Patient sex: M
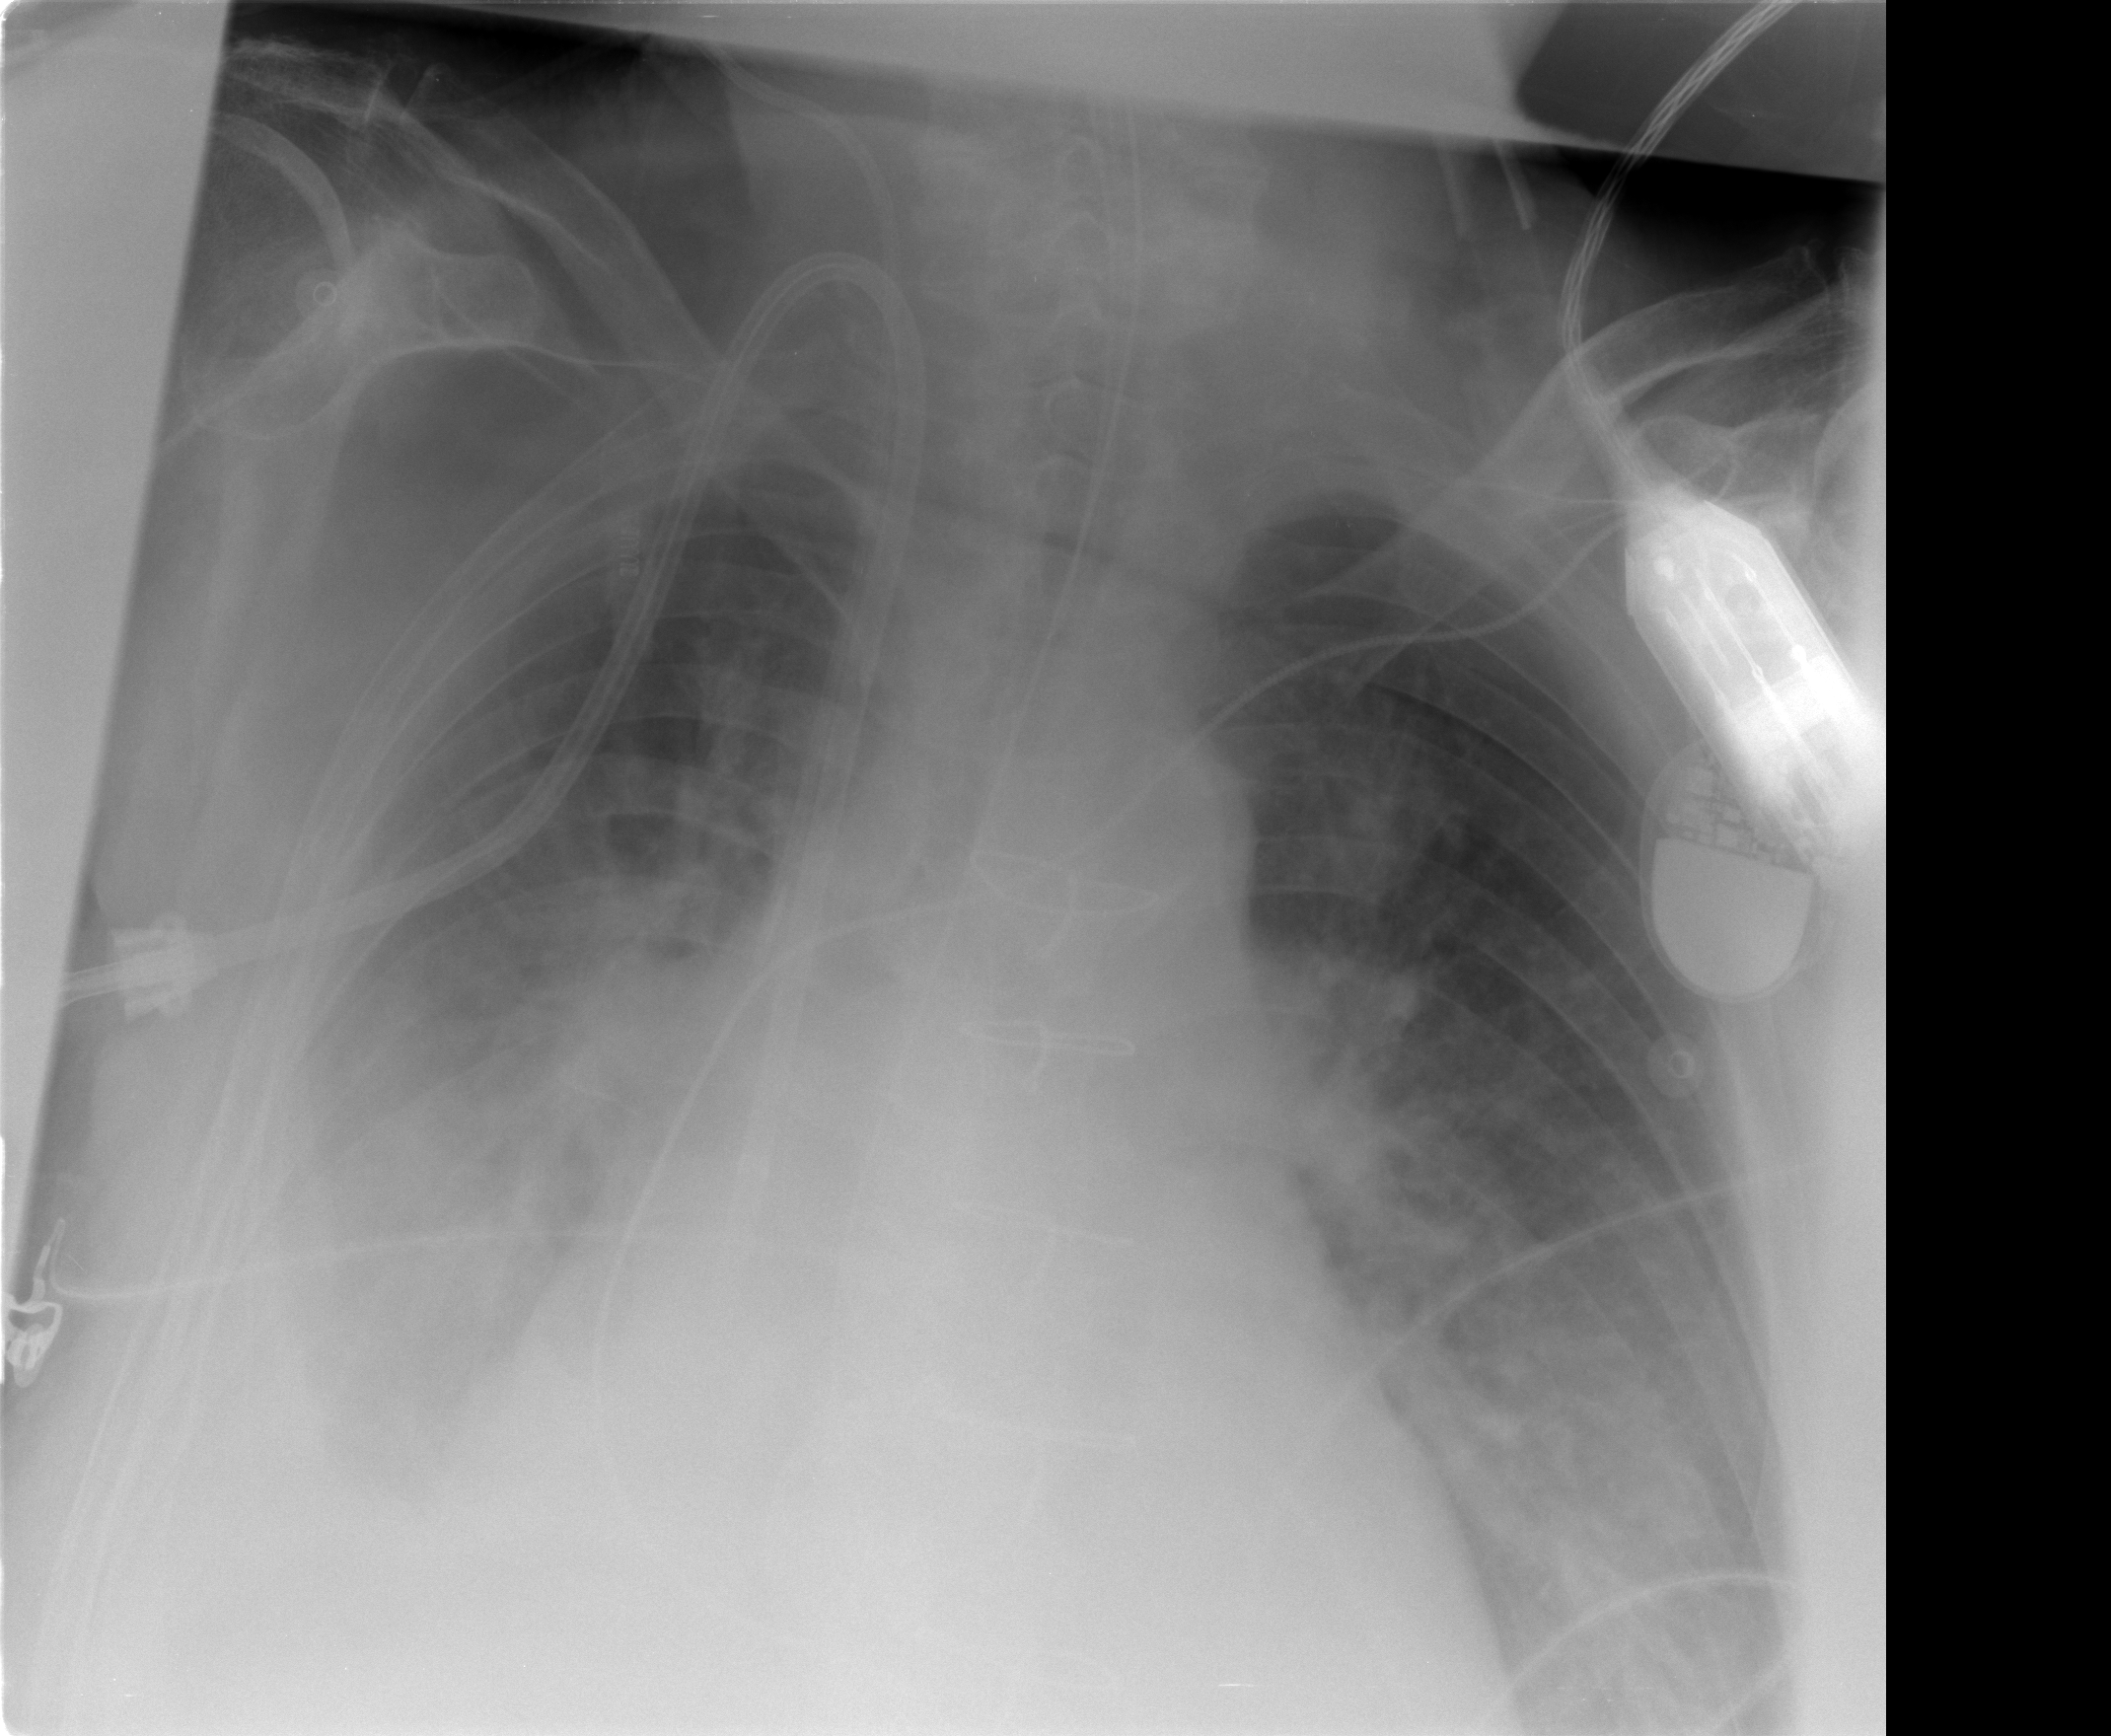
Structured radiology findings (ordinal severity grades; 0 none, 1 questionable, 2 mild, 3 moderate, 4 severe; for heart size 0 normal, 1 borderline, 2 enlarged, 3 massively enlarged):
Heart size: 2
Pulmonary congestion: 2
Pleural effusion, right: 3
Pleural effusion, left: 2
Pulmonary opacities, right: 0
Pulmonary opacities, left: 0
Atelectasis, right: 3
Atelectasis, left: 2